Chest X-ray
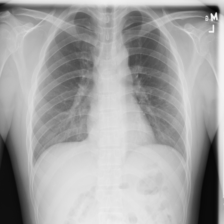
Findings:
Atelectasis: negative
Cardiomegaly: negative
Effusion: negative
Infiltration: negative
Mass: negative
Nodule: negative
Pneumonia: negative
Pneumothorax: negative
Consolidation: negative
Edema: negative
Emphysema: negative
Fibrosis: negative
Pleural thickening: negative
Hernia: negative